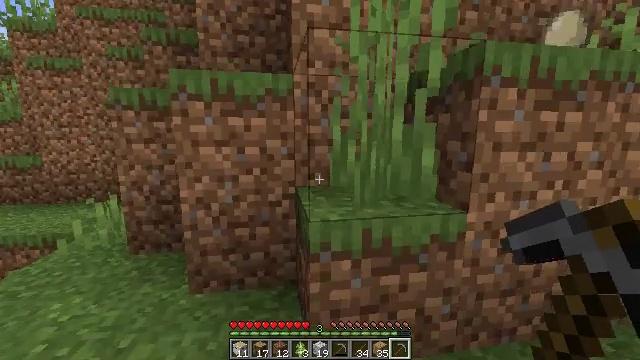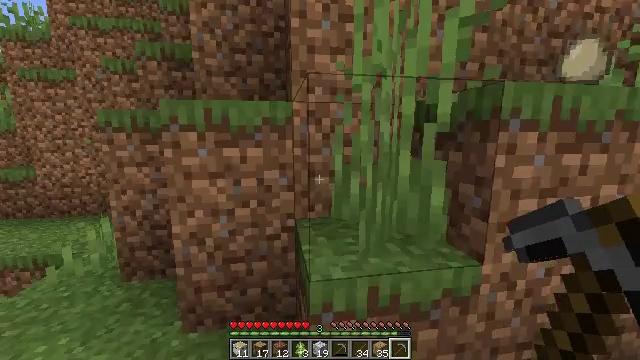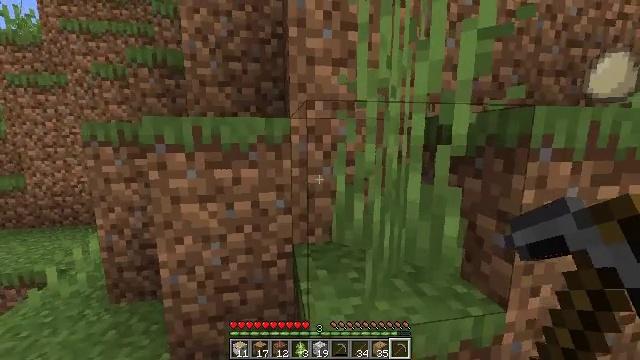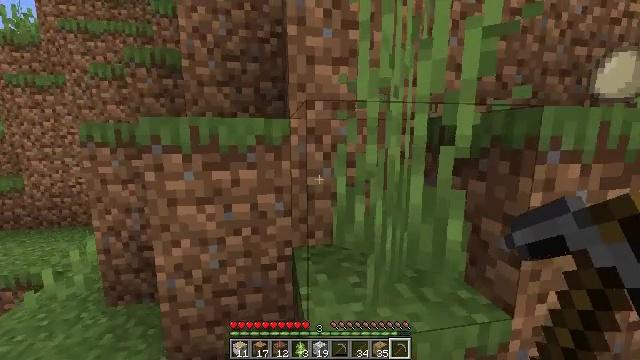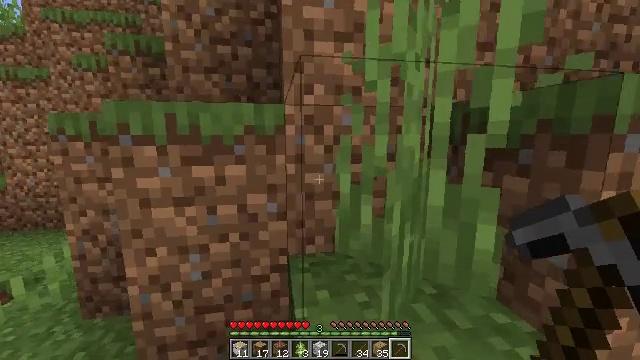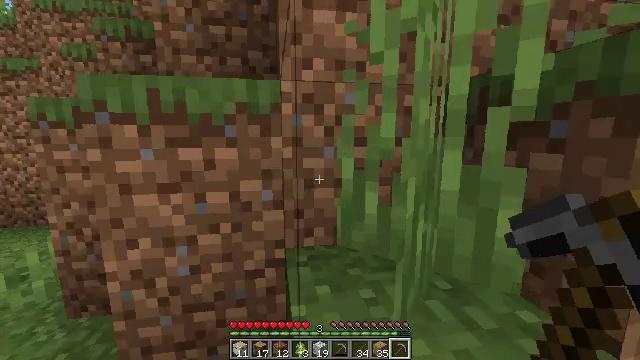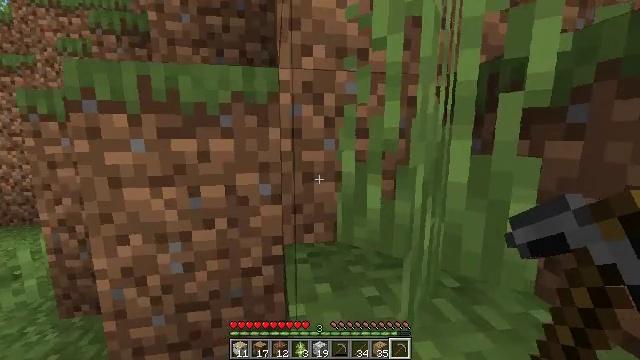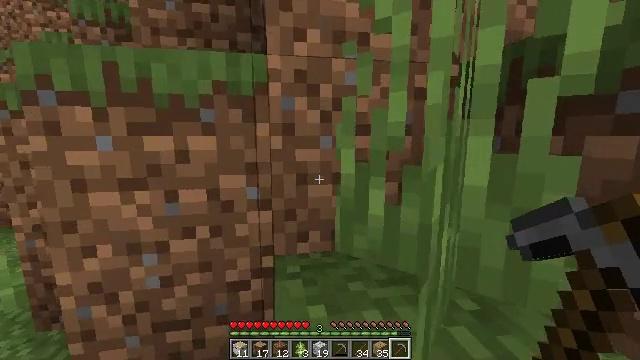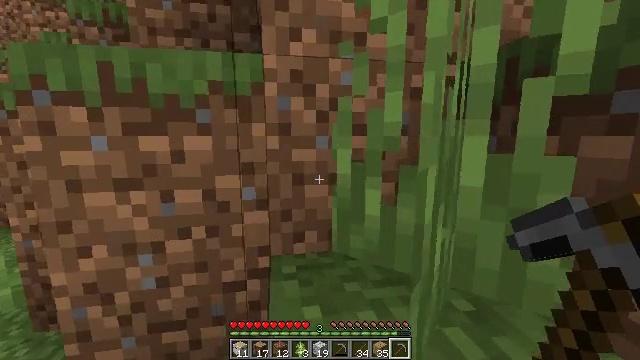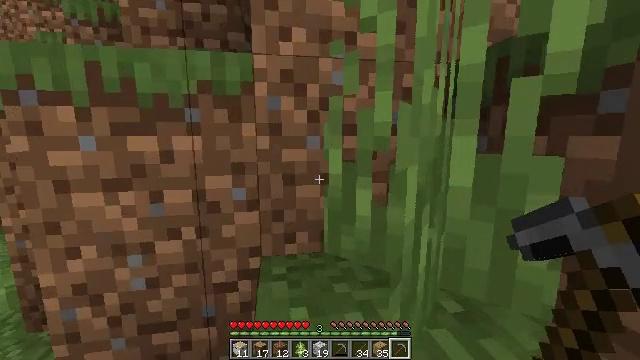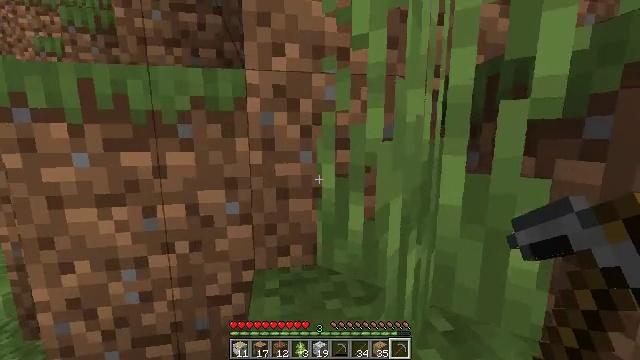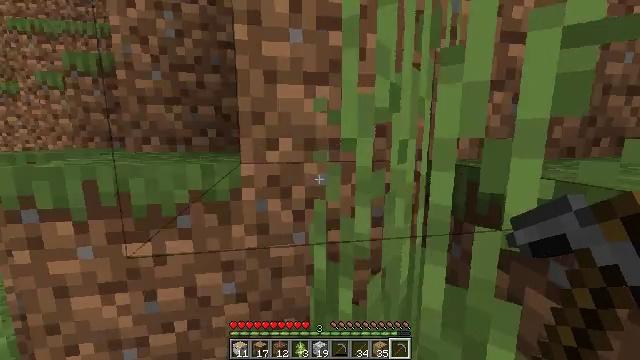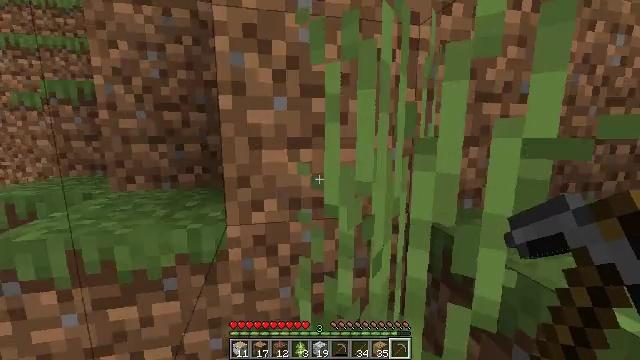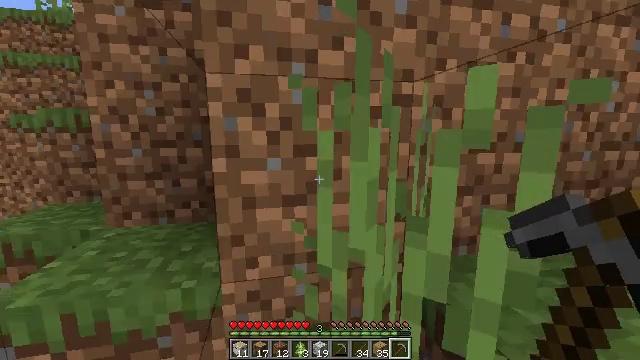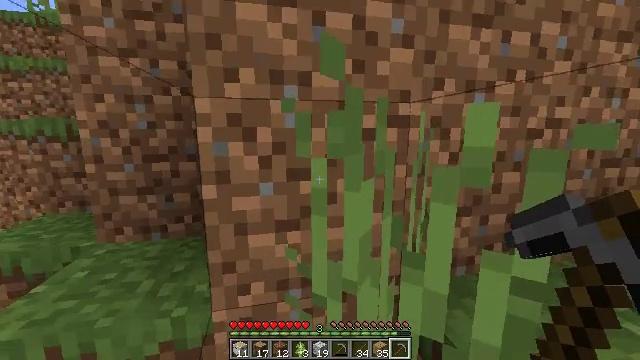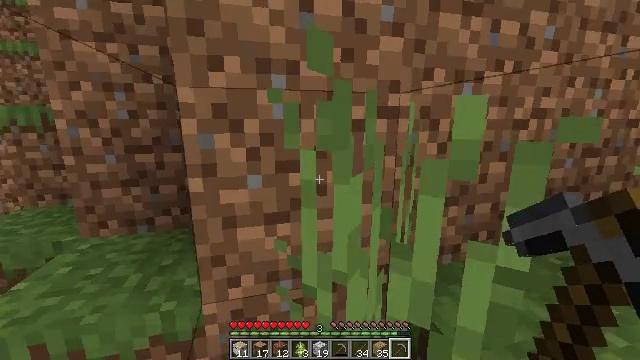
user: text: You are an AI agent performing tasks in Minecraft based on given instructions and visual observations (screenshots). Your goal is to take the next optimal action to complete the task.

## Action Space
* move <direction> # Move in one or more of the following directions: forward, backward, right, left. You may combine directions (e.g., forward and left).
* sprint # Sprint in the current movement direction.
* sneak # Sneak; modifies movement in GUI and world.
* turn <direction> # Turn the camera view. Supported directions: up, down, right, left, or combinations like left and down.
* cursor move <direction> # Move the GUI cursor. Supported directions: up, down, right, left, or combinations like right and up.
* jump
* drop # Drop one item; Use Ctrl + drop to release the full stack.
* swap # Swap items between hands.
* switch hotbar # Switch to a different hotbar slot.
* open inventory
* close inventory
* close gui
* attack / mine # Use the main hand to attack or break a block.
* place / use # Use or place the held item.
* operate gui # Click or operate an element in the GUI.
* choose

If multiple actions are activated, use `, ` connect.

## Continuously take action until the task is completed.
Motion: motion action
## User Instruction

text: Clear away tall grass.
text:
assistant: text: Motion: move forward, jump
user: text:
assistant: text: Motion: move forward, jump
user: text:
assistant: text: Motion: move forward
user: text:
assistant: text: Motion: move forward
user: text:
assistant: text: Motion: move forward
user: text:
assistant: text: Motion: move forward
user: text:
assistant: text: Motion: move forward
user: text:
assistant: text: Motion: move forward
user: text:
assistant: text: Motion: move forward
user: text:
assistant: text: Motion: move forward, jump
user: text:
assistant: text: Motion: move forward, jump
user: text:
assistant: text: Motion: move forward, turn right, jump
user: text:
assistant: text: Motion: move forward
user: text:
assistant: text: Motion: move forward
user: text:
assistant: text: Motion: move forward, turn right and down
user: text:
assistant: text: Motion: move forward
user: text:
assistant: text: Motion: move forward
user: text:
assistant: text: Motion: move forward, attack / mine
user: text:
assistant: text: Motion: move forward, attack / mine
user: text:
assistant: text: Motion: move forward, attack / mine
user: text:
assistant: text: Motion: move forward, attack / mine
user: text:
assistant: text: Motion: move forward, turn left
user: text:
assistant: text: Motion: move forward
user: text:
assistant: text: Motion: move forward
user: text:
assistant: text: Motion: move forward, turn right and down
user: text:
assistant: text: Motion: move forward, turn right and down
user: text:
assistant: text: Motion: move forward, turn right and down, jump
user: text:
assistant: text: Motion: move forward, turn right and down, jump
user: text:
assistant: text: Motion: move forward, turn right, jump
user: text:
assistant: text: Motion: move forward, turn right, jump